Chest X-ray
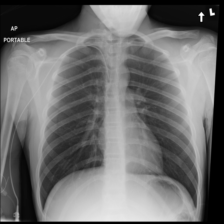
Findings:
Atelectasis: negative
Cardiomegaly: negative
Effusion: negative
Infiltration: negative
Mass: negative
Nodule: negative
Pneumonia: negative
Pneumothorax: negative
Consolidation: negative
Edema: negative
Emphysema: negative
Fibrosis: negative
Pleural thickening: negative
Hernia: negative